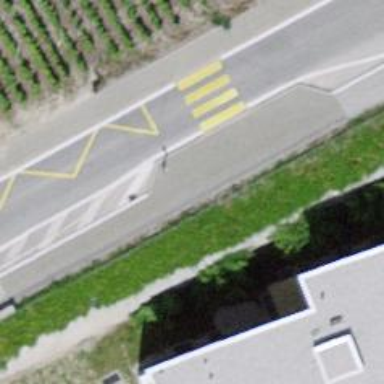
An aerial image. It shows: Sidewalk.